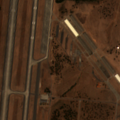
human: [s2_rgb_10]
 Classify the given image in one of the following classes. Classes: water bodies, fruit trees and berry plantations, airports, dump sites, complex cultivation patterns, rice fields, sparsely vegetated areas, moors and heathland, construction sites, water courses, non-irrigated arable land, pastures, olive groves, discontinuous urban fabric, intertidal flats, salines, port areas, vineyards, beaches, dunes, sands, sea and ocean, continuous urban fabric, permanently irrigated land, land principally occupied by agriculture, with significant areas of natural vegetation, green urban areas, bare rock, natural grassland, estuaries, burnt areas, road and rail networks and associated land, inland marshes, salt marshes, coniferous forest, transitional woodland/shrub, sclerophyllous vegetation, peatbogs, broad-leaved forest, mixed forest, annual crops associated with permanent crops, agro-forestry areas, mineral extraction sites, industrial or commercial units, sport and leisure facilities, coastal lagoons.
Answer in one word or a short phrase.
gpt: airports